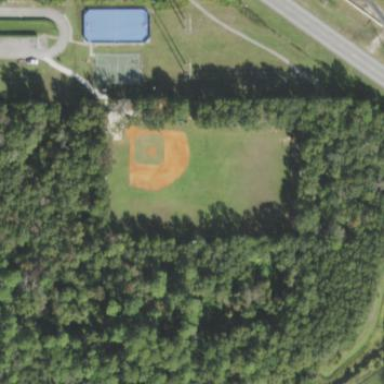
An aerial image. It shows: Softball pitch for leisure sports.